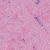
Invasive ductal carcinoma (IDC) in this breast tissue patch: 1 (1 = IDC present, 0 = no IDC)